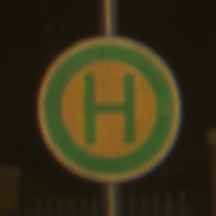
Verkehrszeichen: Haltestelle
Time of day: Night
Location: Outdoor (Urban)
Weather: Clear
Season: NotSpecified
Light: Artificial